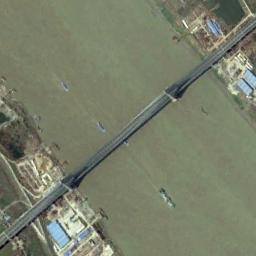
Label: bridge